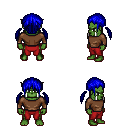
a pixel art fantasy rpg character, male body template, orc, green skin, brown long-sleeve shirt, red pants, blue twin-tailed hairstyle, four views (front, back, left, right), 2x2 character sprite sheet, small pixel art, hard edges, no anti-aliasing